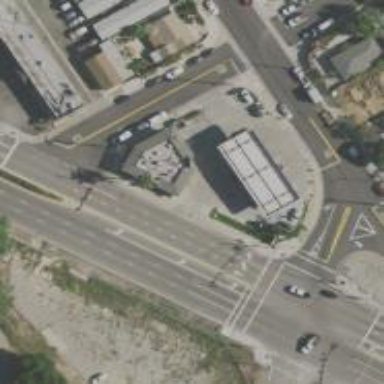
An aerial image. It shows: Convenience shop.